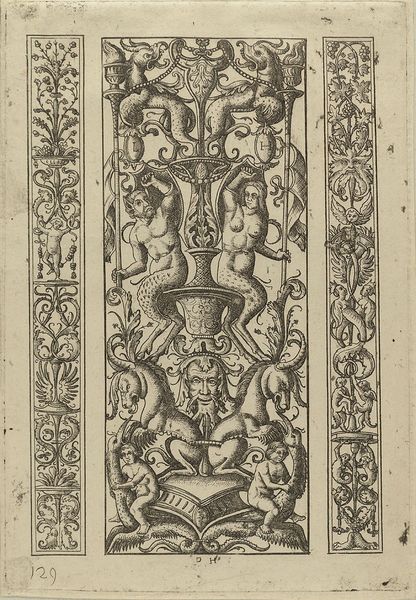
Titel: Drei Kandelabergrotesken
Künstler: Lambert Hopfer
Standort: Hamburg
Institution: Museum für Kunst und Gewerbe Hamburg
Schlagwörter: blumen, zeichnung, gesichter, rahmen, stein, bild, renaissance, relief, papier, grafik, graphik, verzierung, fotografie, photographie, druckgraphik, druckgrafik, radierung, gestalten, teufel, fabelwesen, putten, ungeheuer, kandelaber, amoretten, monster, groteske, faune, fabeltier, fabeltiere, satyrn, gerippt, zwitterwesen, monstrum, reproduktionen, silene, druckerzeugnisse, ornamentstich, vorlageblätter